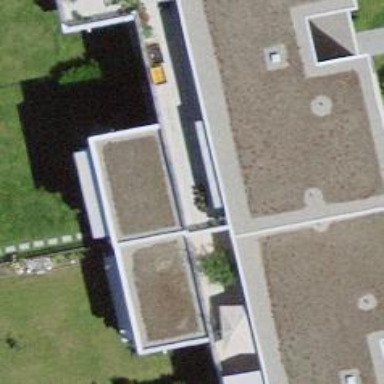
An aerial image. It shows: Apartment building with flat roof.